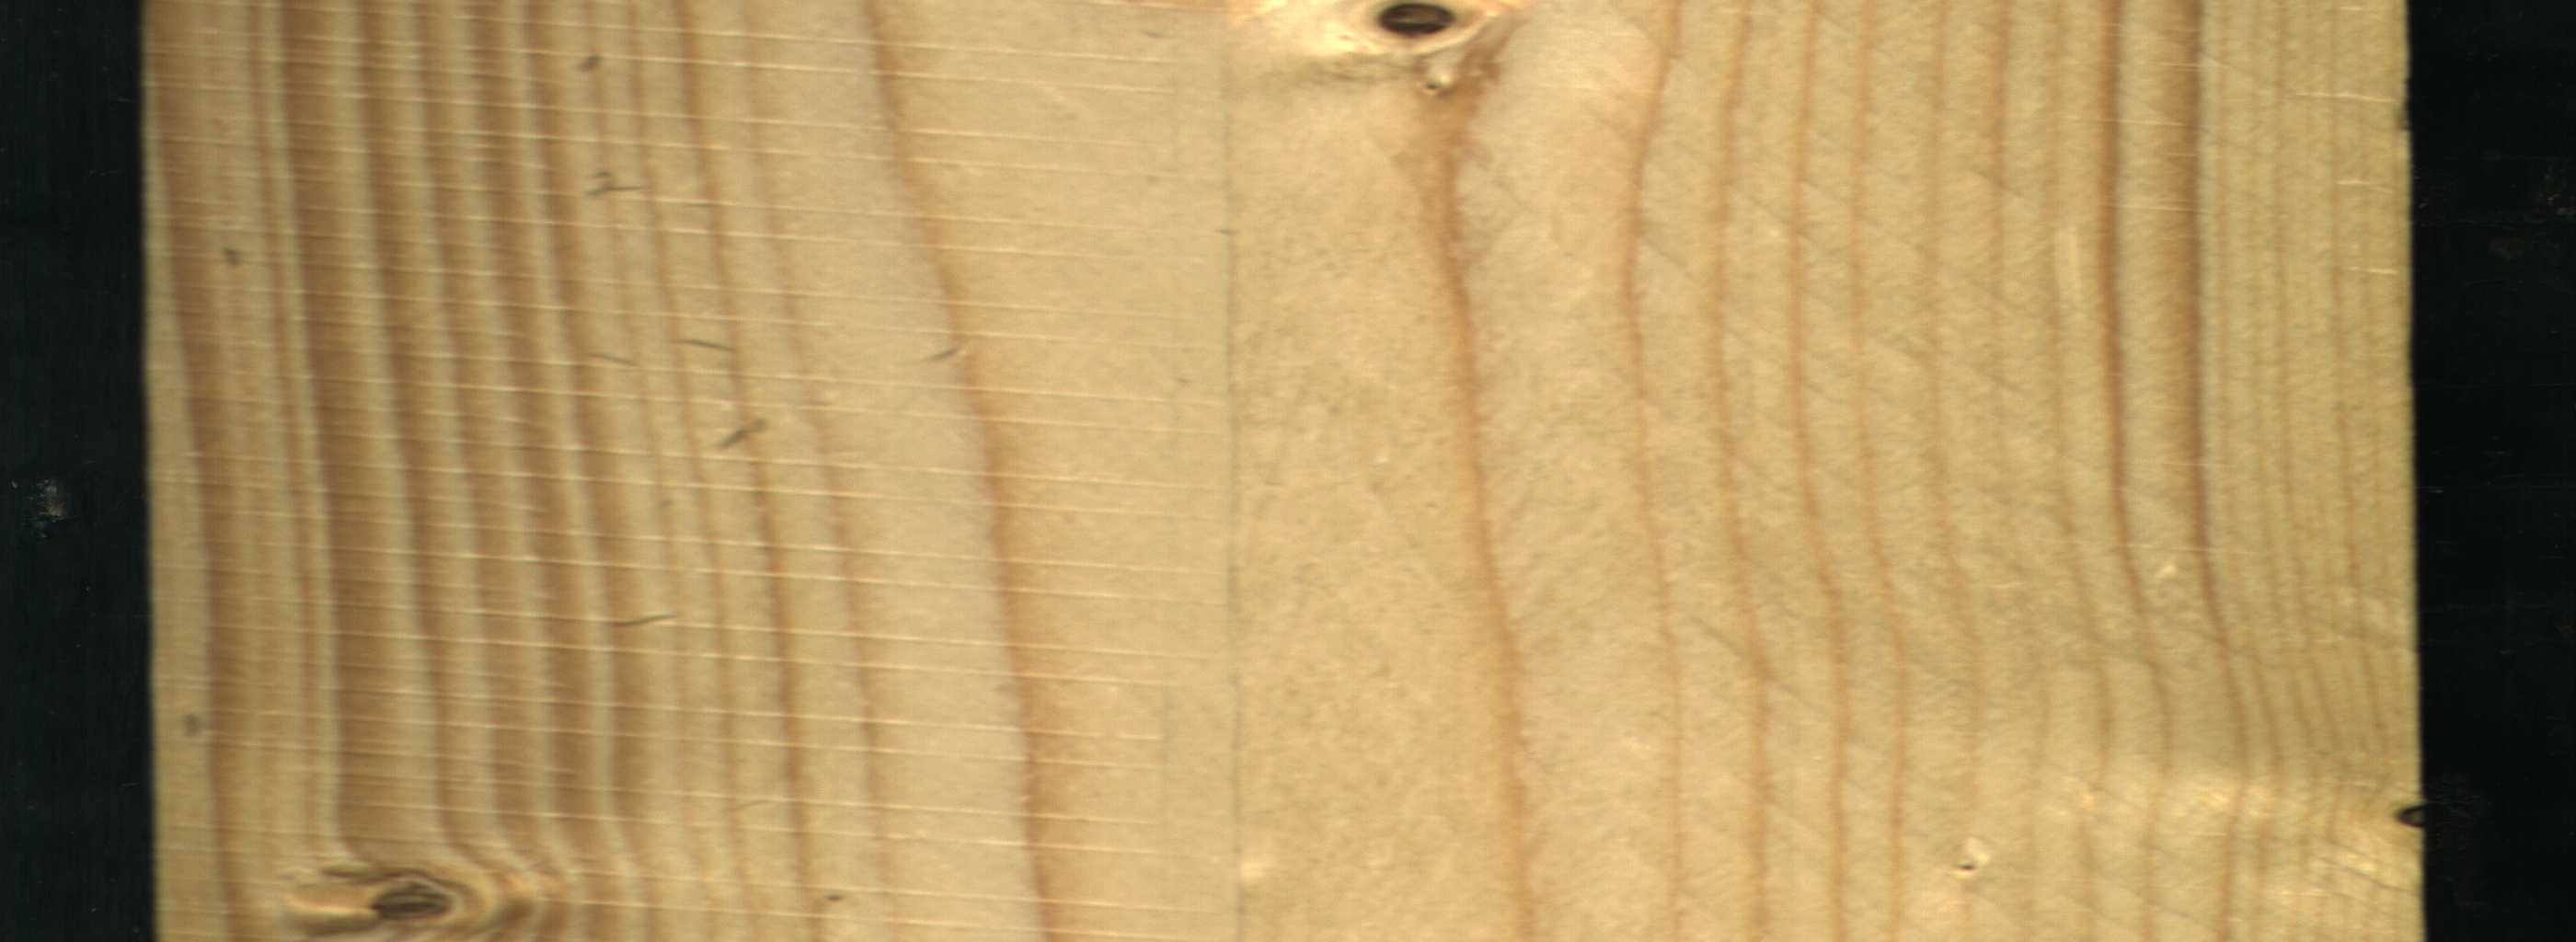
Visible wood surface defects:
Dead_Knot
Live_Knot